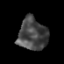
Tissue: prostate
Cell type: Myeloid cells
Senescence score: 0.3222
Nuclear area (px): 907
Mean DAPI intensity: 72.663